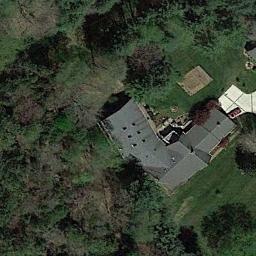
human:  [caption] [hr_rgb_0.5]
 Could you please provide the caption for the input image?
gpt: There are several houses of various sizes and many green trees in a sparse residential area .

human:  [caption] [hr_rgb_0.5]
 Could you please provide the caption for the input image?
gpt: Two paths lead to a small black house .

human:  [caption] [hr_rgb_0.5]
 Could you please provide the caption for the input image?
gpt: The sparse residential is on the grass next to some trees .

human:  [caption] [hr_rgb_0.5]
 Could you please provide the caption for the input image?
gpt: The sparse residential  is surrounded by trees .

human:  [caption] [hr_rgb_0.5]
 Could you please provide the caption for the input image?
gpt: A sparse residential area with some trees and a gray building .